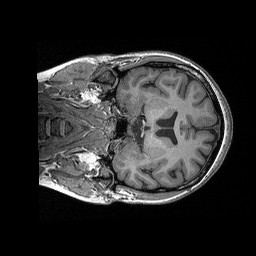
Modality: T1w
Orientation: coronal
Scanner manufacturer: siemens
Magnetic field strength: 3 T
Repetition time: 2.3 s
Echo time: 0.00298 s